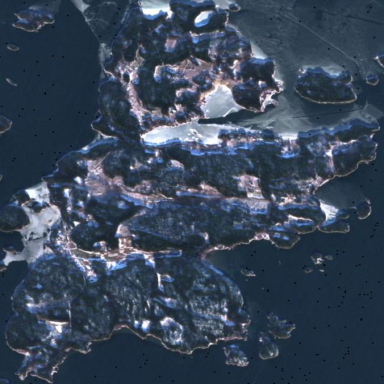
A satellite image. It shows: Island with natural coastline.